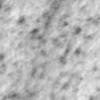
Label: no_change